Field crop: maize
Growth stage: 2
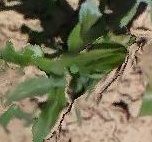
Species: maize